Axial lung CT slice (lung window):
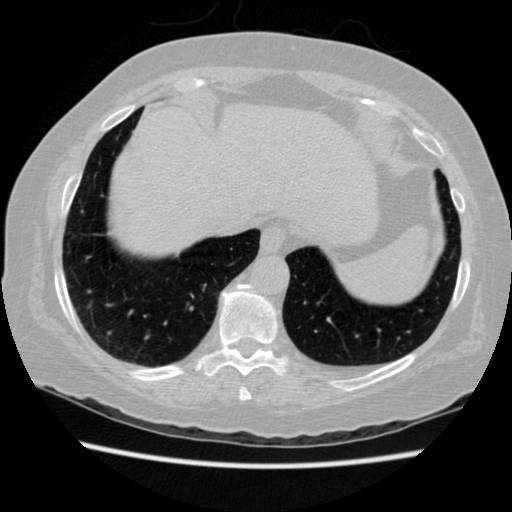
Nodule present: no